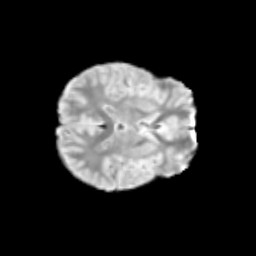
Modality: T2w
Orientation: axial
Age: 13
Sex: male
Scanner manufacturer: siemens
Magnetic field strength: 3 T
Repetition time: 3.8 s
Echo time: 0.07 s